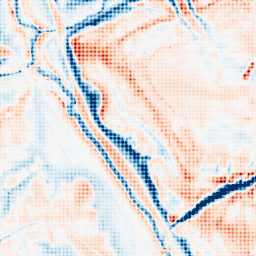
Category: edge_preserving
Decomposition family: guided
Decomposition parameters: radius: 8
eps: 0.1
Upsampling method: sinc_blackman
Upsampling parameters: scale: 4
kernel_size: 4
Upsampling scale: 4